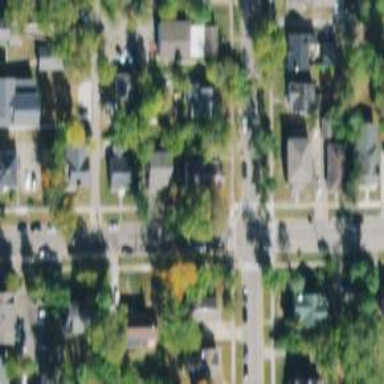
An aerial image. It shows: Residential road with separate sidewalk.